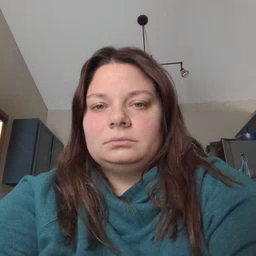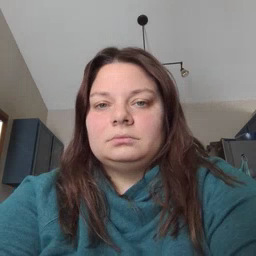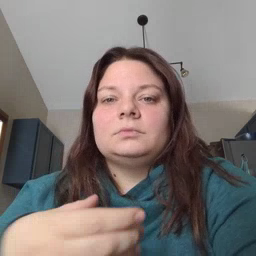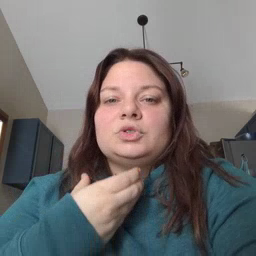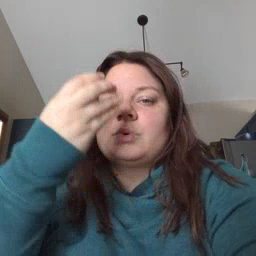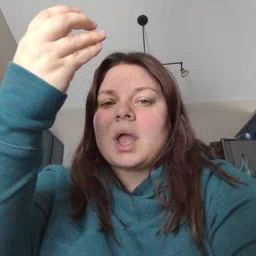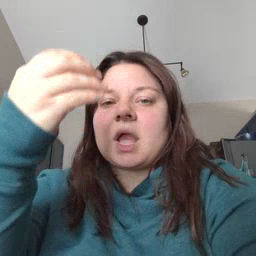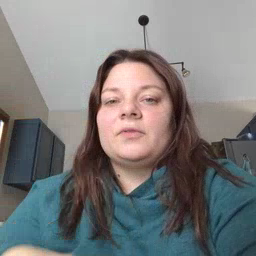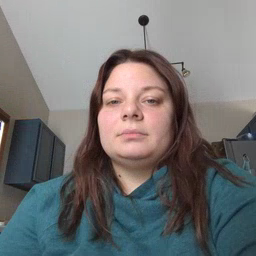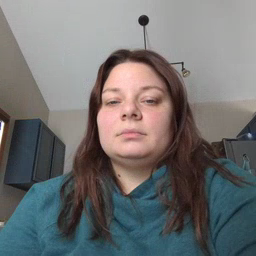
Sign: giraffe